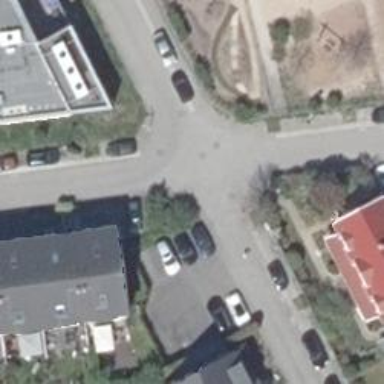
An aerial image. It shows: Living street.